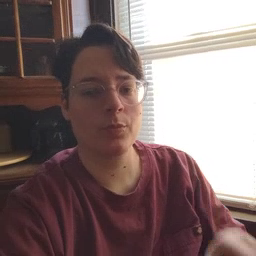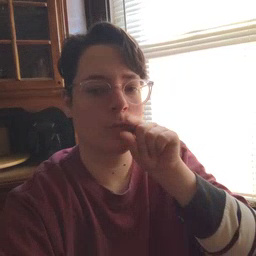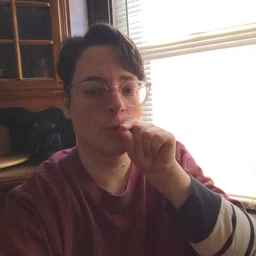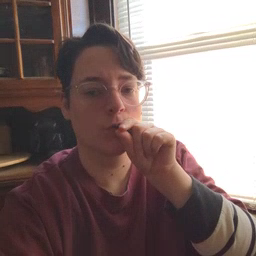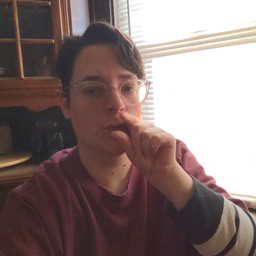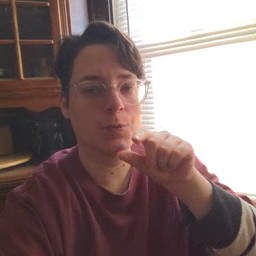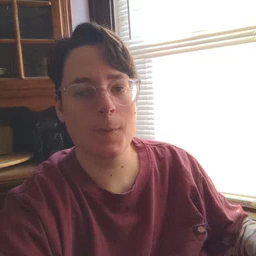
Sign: bird